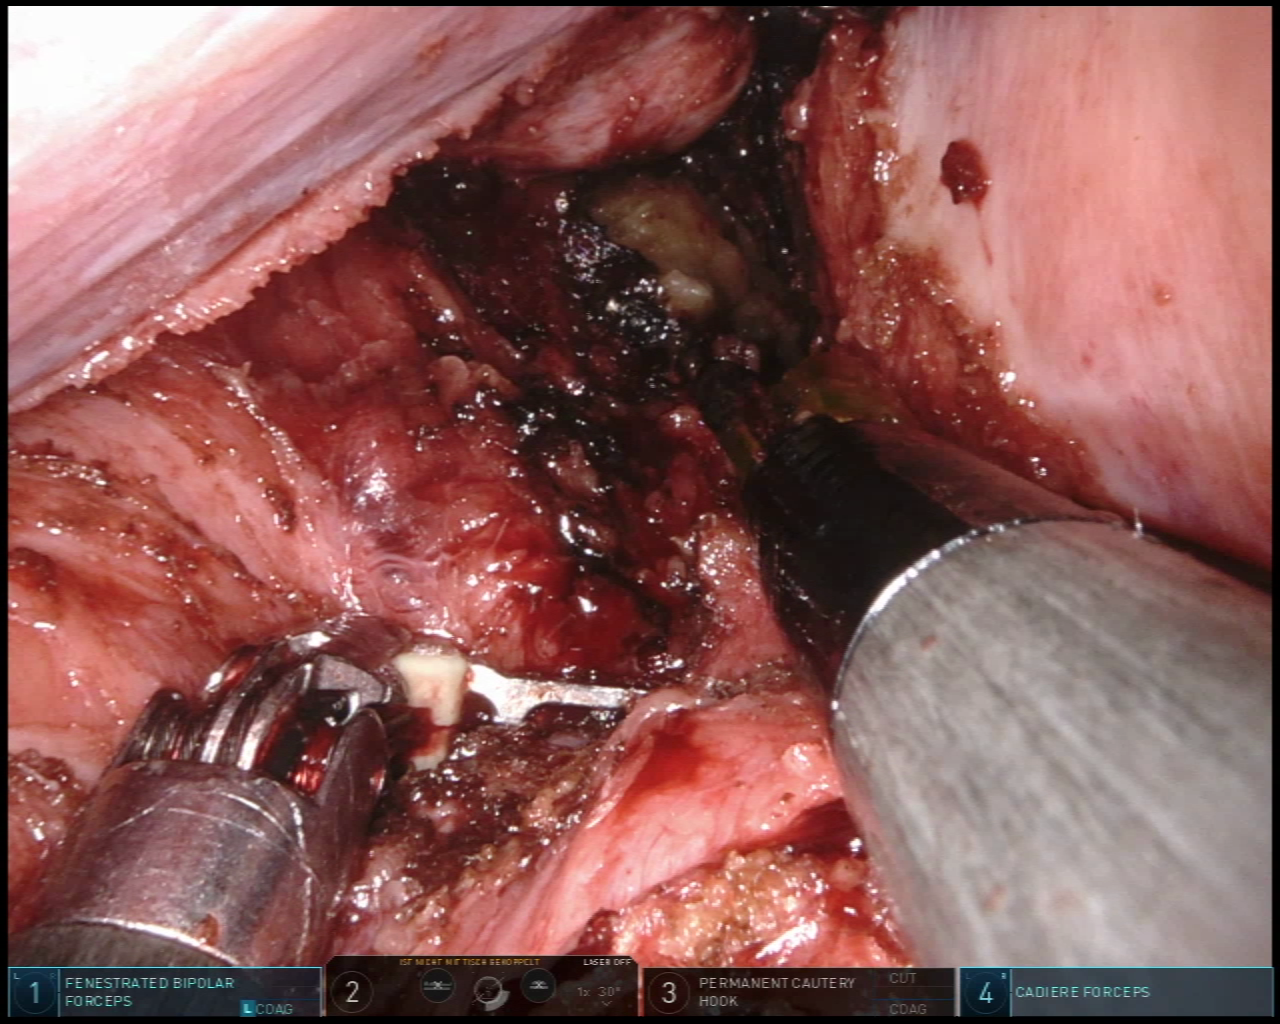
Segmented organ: vesicular_glands
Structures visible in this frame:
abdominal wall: no
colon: no
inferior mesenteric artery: no
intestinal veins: no
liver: no
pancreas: no
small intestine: no
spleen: no
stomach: no
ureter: no
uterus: no
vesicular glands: yes